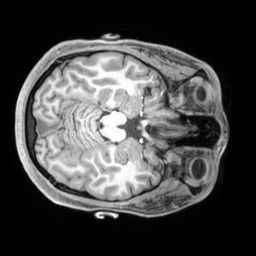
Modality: T1w
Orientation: axial
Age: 20
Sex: female
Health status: ill
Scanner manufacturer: siemens
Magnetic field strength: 3 T
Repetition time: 2.2 s
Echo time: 0.00218 s